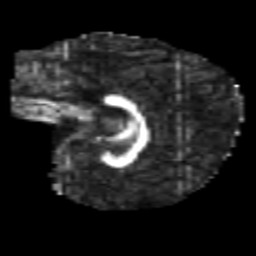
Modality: FA
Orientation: sagittal
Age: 6
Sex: male
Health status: healthy